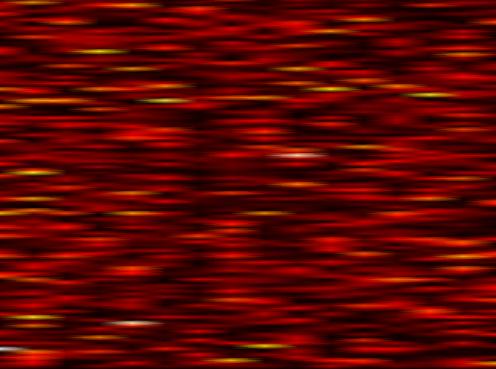
Label: UFMC